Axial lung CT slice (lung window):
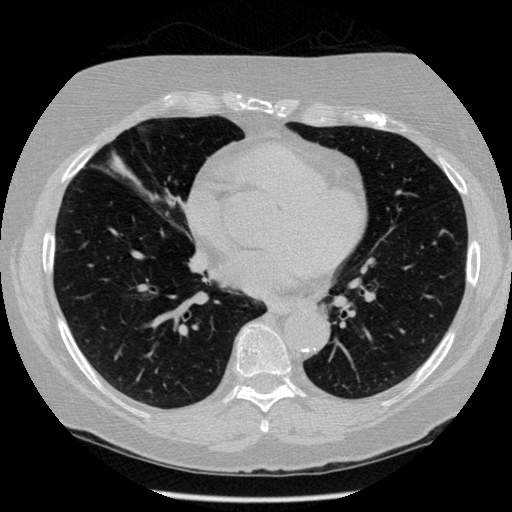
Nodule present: no